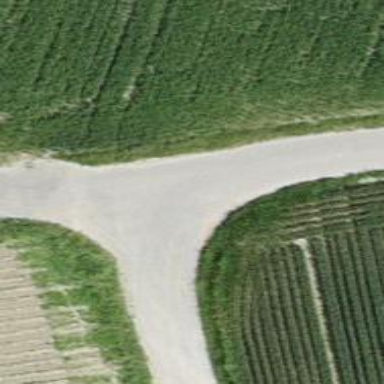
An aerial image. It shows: Unpaved track with grade2 quality type.